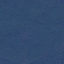
Land use / land cover class: Forest